Question: I want to match '},{' and use it as a split in Eclipse and Java but I get an error on the comma.
'String[] myArray = myVariable.split("},{");' gives:

when trying to split a string like so: 'blabla},{foobar33vdhevbci' into 'blabla' and 'foobar33vdhevbci'
How can I achieve this?
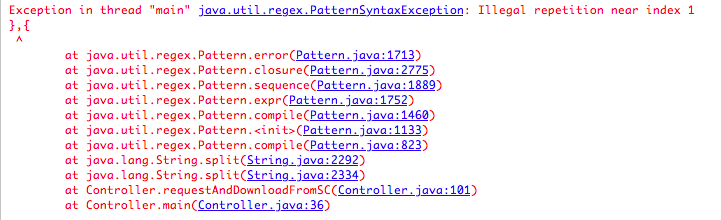
Answer: Regexes have special meaning for '{' and '}'. (They denote repetition, e.g. 'a{5}' means 5 a's.)
You need to escape them.
'''
\},\{
'''
If this is in code, as a String, make sure to escape the baskslashes
'''
"\},\{"
'''